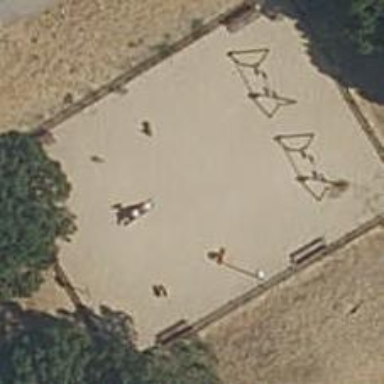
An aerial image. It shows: Playground area for leisure land.